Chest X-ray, AP view. Patient: 65 years old, sex M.
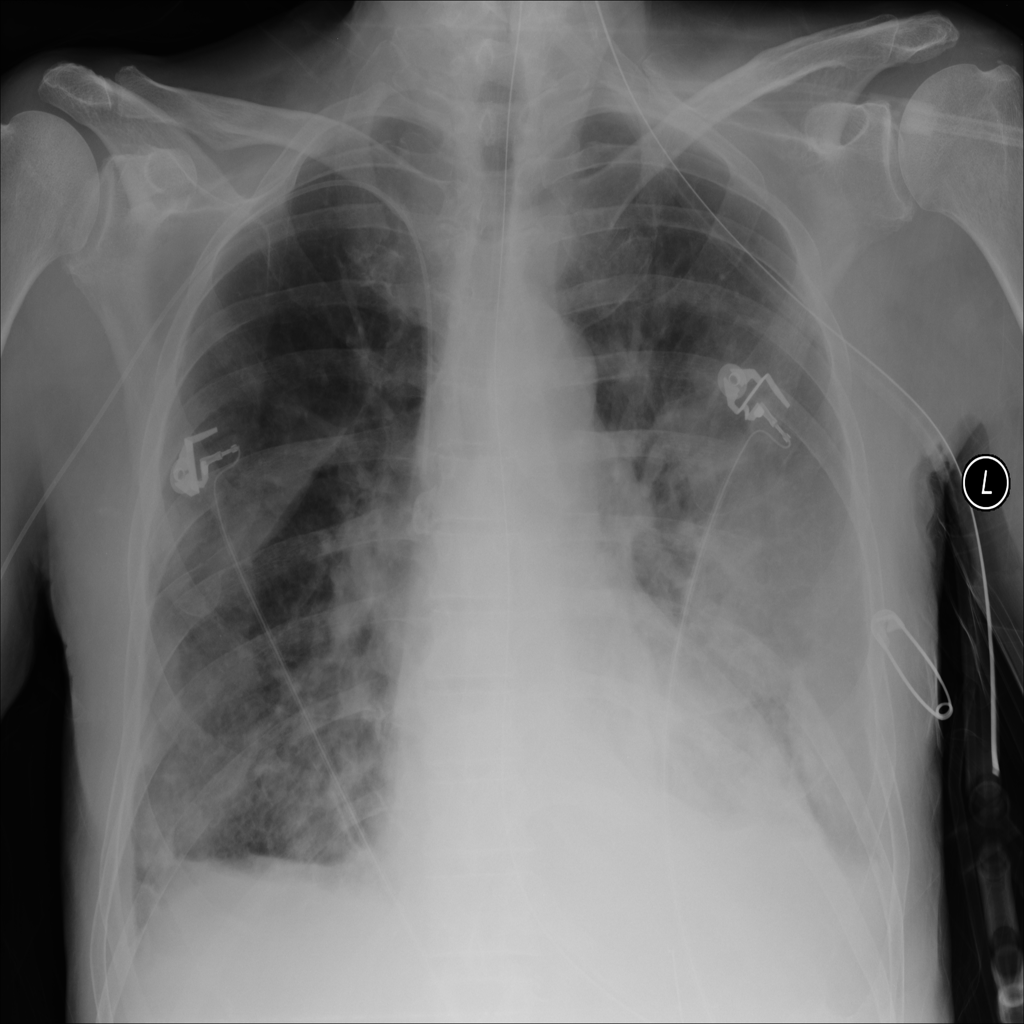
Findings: Infiltration, Nodule